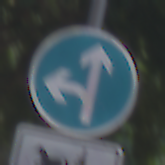
Verkehrszeichen: VorgeschriebeneFahrtrichtungGeradeausOderLinks
Zusatzzeichen unten: MehrspurigeFahrzeugeFrei9
Umgebung: Outdoor, Suburban
Tageszeit: MorningAfternoon
Wetter: PartlyCloudy
Licht: Natural
Jahreszeit: NotSpecified
Kontrast: LowContrast